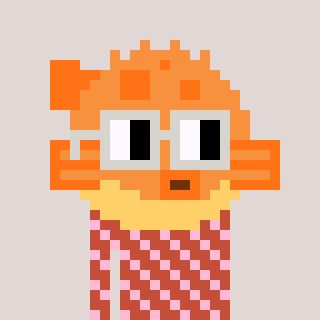
a pixel art character with square light gray glasses, a pufferfish-shaped head and a rust-colored body on a warm background